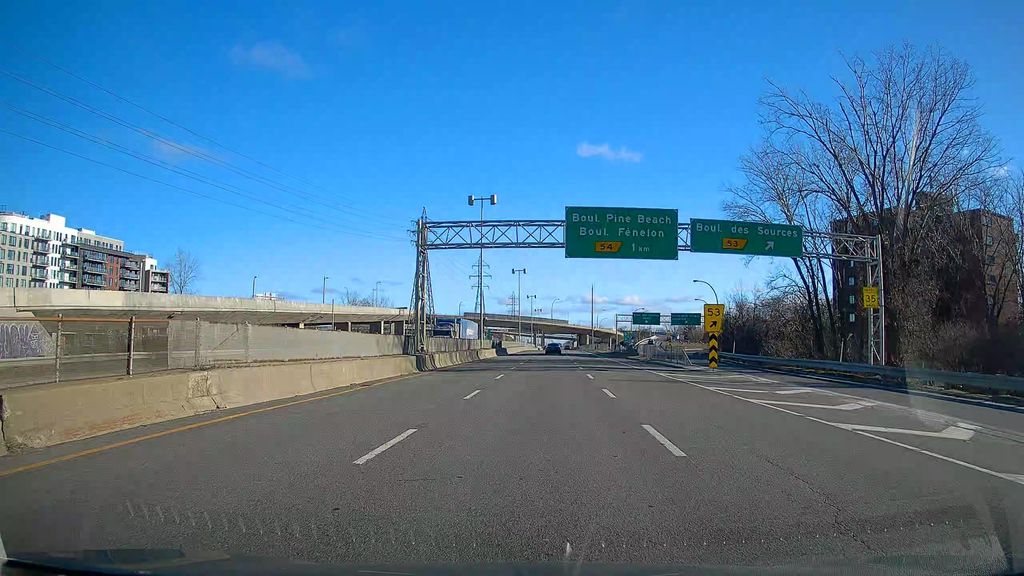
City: montreal